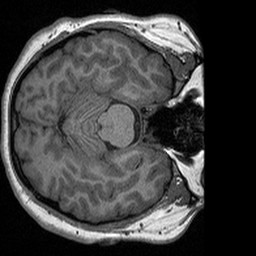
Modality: T1w
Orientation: axial
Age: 23
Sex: female